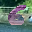
Label: 6